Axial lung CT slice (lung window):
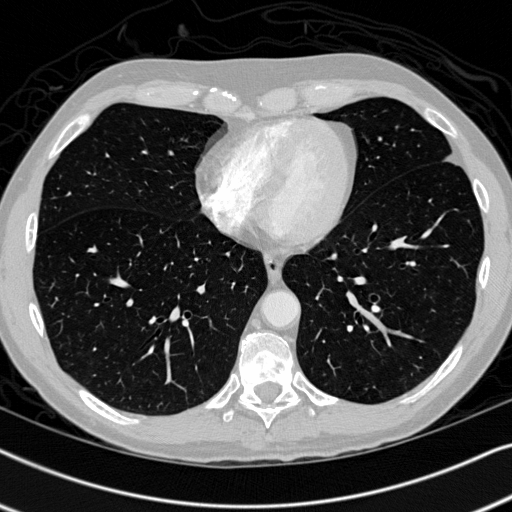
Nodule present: no